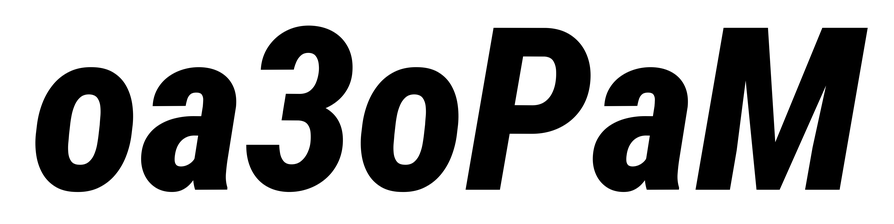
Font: Roboto-Italic_Condensed_ExtraBold_Italic